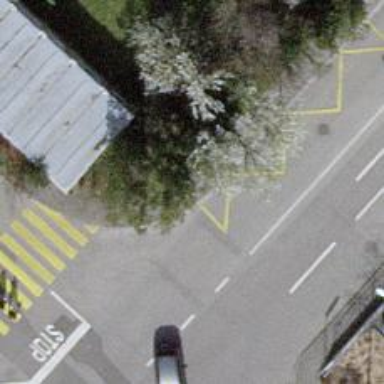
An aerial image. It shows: Asphalt sidewalk leading to platform for public transport.